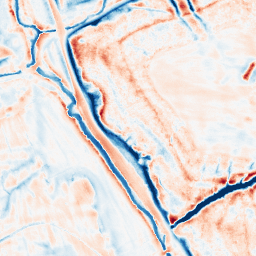
Category: edge_preserving
Decomposition family: bilateral
Decomposition parameters: d: 21
sigma_color: 75
sigma_space: 75
Upsampling method: regularized
Upsampling parameters: scale: 2
lambda_reg: 0.01
Upsampling scale: 2